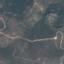
Land use / land cover: HerbaceousVegetation